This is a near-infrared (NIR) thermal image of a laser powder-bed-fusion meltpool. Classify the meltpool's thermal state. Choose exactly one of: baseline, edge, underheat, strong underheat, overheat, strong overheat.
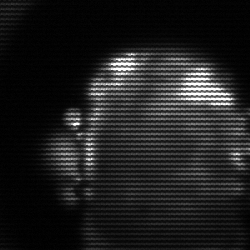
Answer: baseline